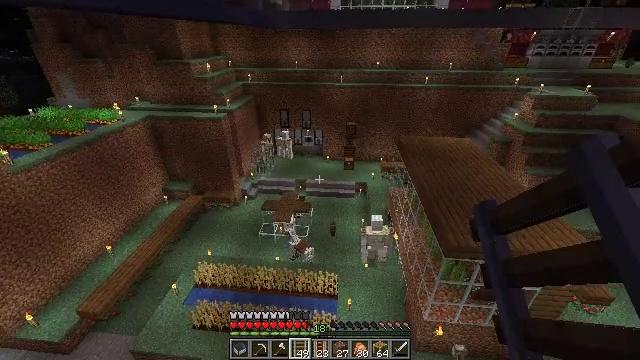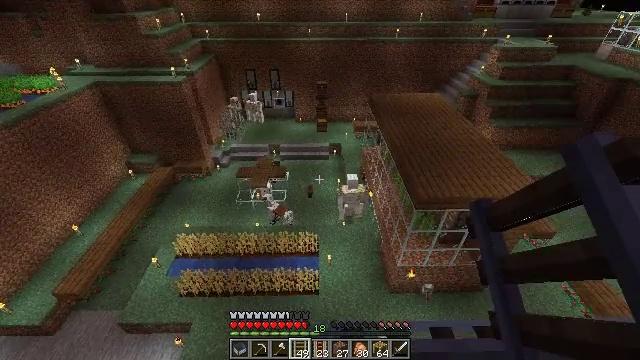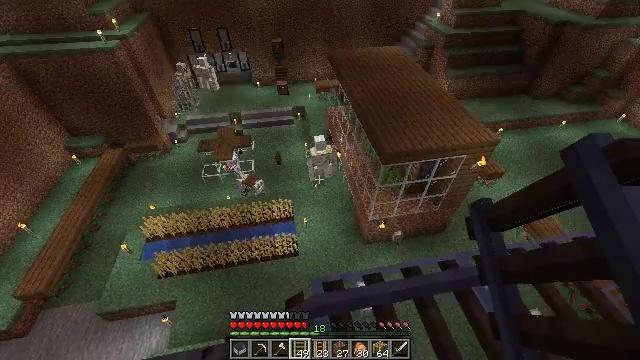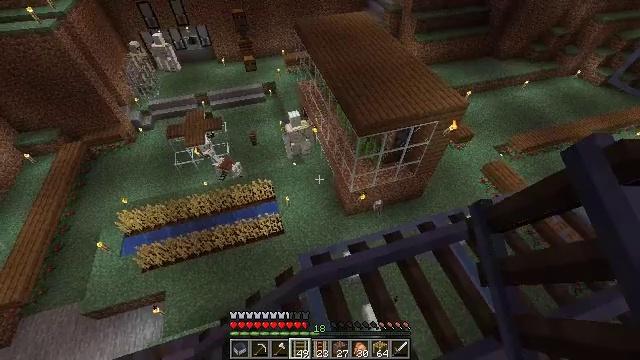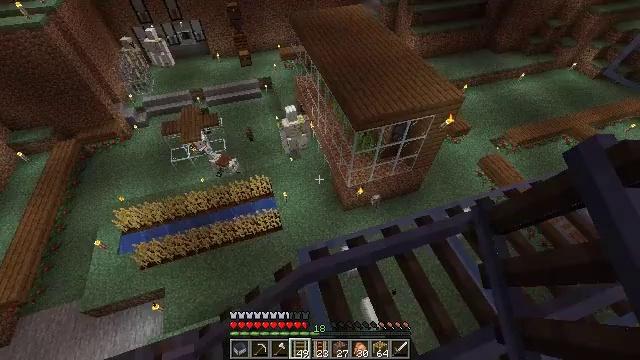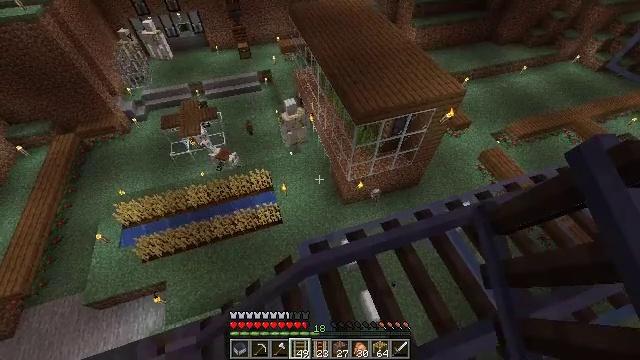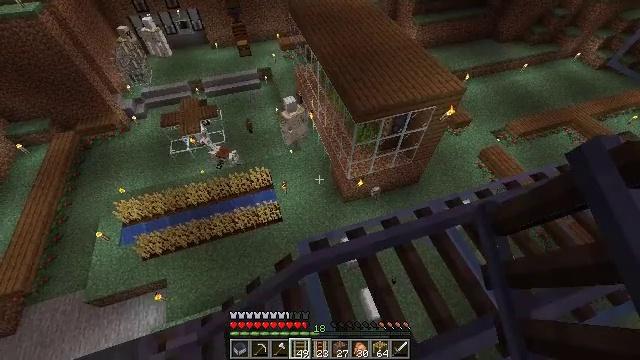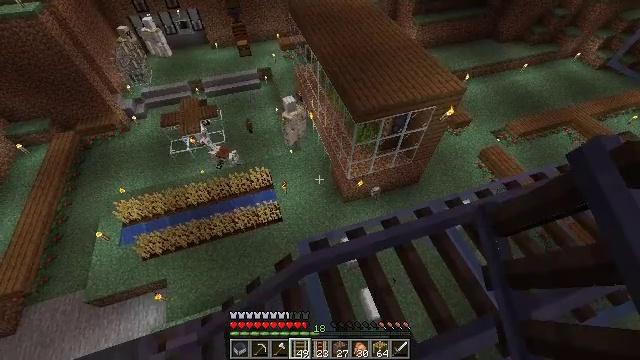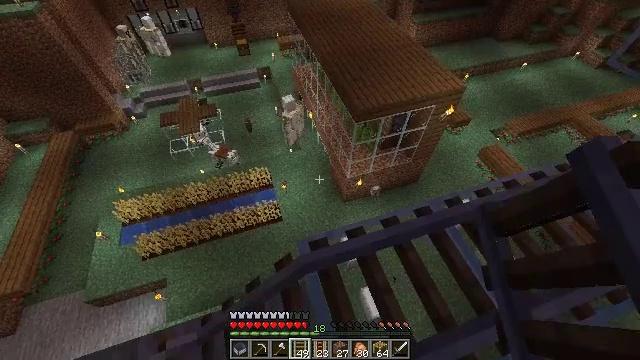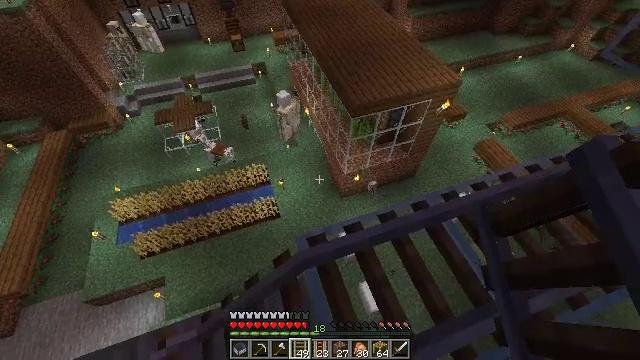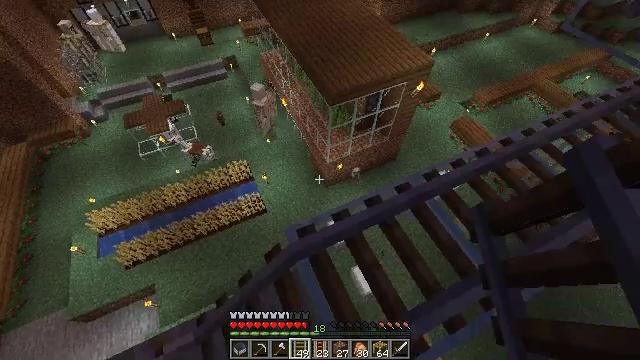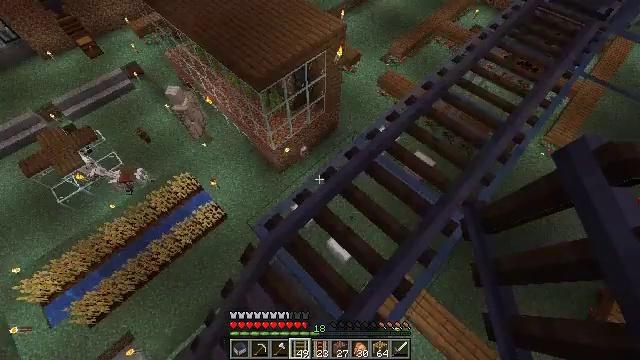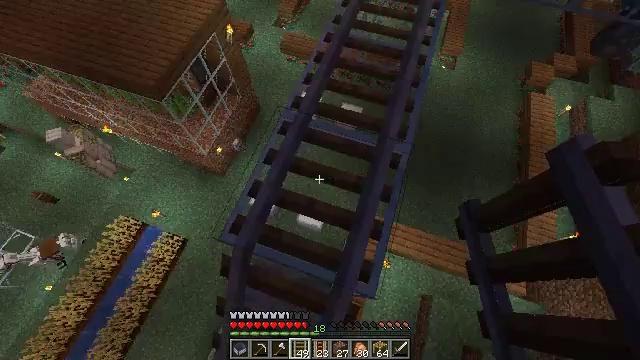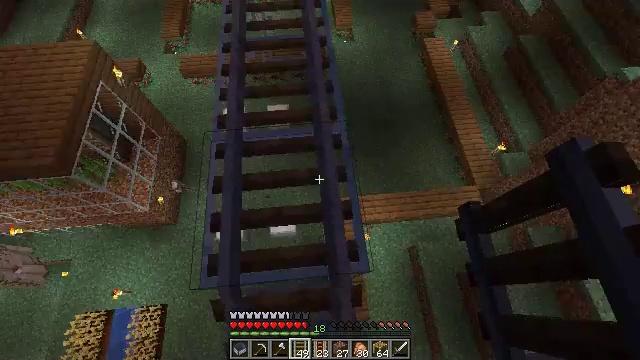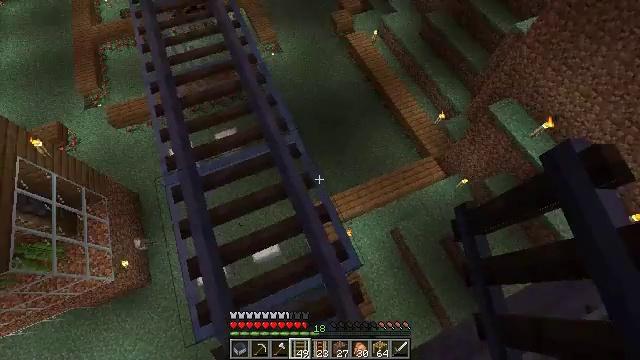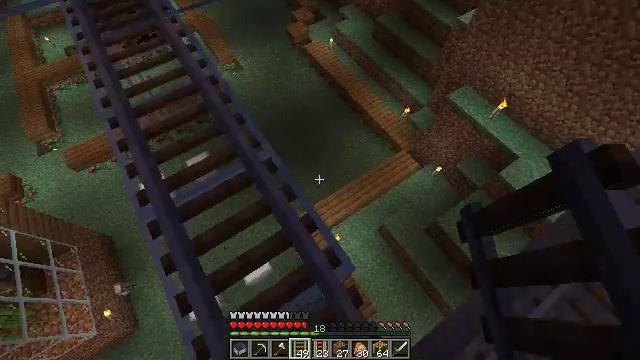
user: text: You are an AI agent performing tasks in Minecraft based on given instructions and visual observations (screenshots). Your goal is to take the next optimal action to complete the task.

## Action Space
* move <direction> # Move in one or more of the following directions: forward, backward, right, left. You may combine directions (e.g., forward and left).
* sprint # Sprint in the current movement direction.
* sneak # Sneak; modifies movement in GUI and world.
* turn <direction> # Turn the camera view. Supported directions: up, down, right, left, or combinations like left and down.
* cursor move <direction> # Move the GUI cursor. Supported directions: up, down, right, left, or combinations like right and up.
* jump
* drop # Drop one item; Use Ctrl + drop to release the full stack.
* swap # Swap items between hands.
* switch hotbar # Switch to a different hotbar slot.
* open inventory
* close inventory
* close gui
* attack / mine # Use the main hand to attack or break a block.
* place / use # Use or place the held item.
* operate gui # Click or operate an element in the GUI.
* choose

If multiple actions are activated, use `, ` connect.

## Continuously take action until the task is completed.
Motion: motion action
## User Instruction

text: Dig and collect smooth stone.
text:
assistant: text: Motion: turn right and down
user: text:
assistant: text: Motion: turn right and down
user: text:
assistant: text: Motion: turn right and down
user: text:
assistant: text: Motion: turn down
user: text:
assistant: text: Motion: turn down
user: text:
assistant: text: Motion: no_op
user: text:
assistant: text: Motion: no_op
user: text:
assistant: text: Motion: no_op
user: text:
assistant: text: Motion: turn right
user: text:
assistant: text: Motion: turn right and down
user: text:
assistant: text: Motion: turn right and down
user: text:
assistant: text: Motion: turn right and down
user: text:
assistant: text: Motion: turn right
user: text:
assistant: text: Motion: turn right and up
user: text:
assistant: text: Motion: turn right and up
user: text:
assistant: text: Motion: turn right and up
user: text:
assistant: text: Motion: turn right
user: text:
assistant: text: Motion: no_op
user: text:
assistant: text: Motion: no_op
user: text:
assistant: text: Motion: no_op
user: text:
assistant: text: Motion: no_op
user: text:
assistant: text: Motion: no_op
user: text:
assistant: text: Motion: turn right
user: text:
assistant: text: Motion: turn right
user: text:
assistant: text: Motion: turn right
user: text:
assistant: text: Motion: turn right
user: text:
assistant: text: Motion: turn right
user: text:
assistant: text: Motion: turn right
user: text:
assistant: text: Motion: turn right
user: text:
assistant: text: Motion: no_op